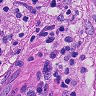
Metastatic tissue present: no